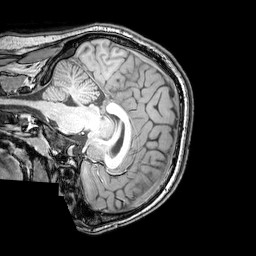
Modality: T1w
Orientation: sagittal
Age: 24
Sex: male
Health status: healthy
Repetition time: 0.081 s
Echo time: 0.037 s